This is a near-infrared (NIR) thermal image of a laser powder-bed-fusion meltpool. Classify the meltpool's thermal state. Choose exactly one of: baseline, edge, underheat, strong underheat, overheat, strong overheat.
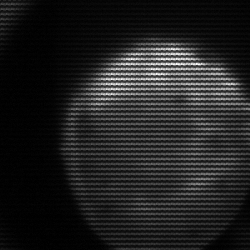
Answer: edge